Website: home-depot
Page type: customer-info-address
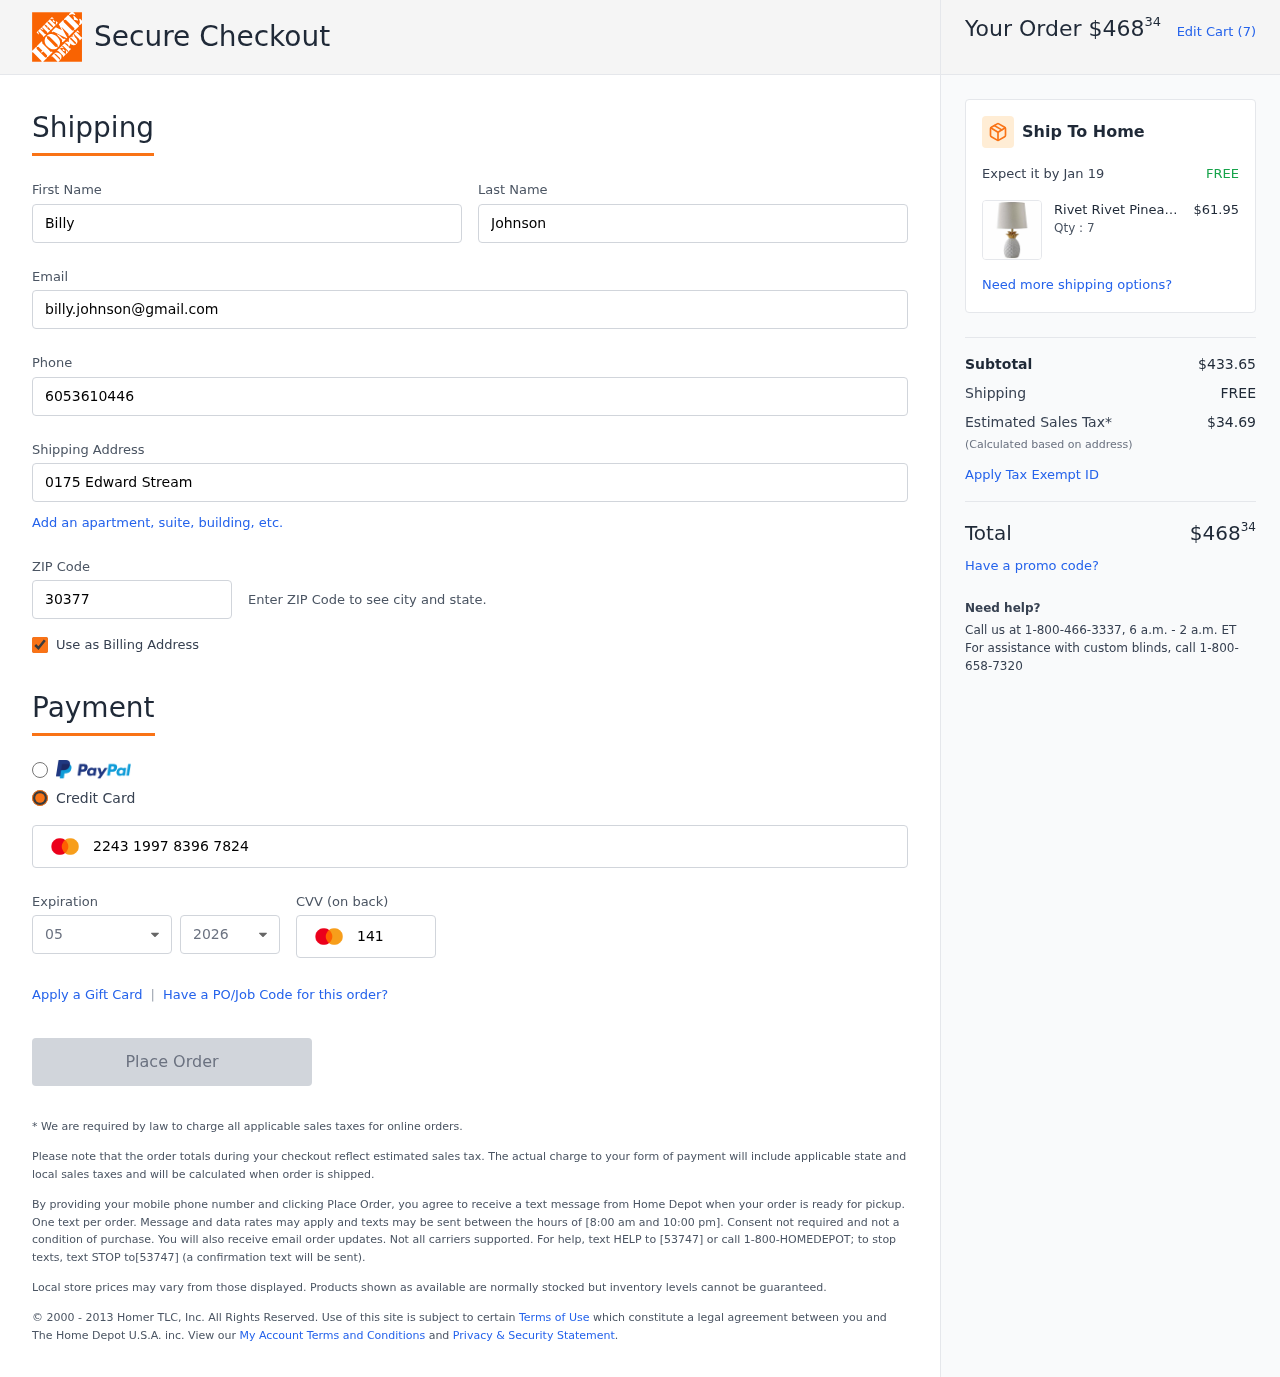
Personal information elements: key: PII_CARD_CVV
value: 141
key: PII_CARD_EXPIRY_MONTH
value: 05
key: PII_CARD_EXPIRY_YEAR
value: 26
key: PII_CARD_NUMBER
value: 2243 1997 8396 7824
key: PII_EMAIL
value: billy.johnson@gmail.com
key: PII_FIRSTNAME
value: Billy
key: PII_LASTNAME
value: Johnson
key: PII_PHONE
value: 6053610446
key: PII_POSTCODE
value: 30377
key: PII_STREET
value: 0175 Edward Stream
Product elements: key: PRODUCT1_BRAND
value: Rivet
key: PRODUCT1_NAME
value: Rivet Pineapple Ceramic Table Lamp, Modern, 18" H, White and Gold
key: PRODUCT1_PRICE
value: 61.95
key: PRODUCT1_QUANTITY
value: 7
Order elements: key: ORDER_TOTAL
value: $46834
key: ORDER_NUM_ITEMS
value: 7
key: ORDER_DELIVERY_DATE
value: Jan 19
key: ORDER_SUBTOTAL
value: $433.65
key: ORDER_SHIPPING_COST
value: FREE
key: ORDER_TAX
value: $34.69